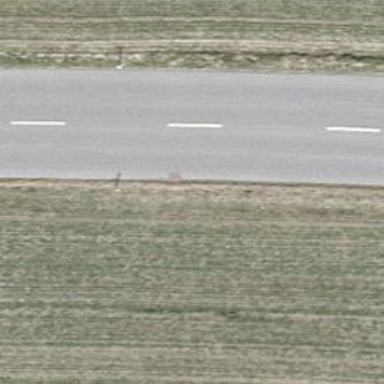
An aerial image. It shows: Asphalt road classified as tertiary.